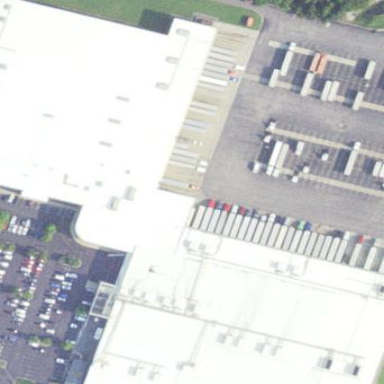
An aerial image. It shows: Warehouse building.